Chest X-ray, PA view. Patient: 52 years old, sex F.
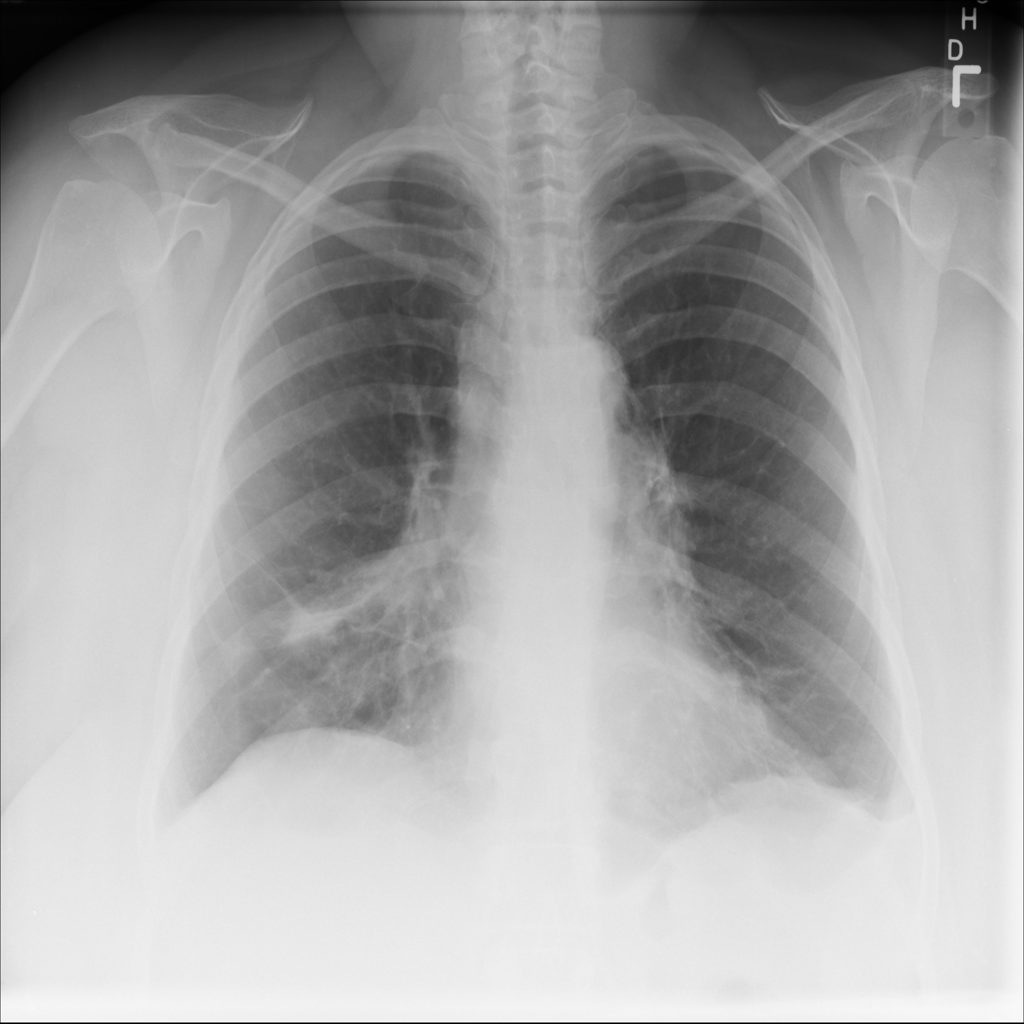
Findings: Atelectasis, Consolidation